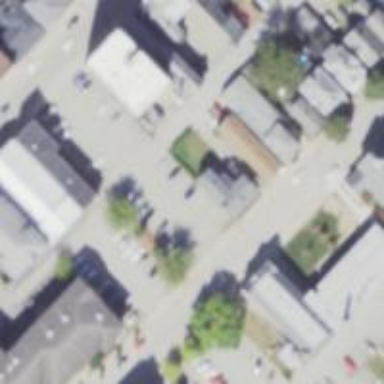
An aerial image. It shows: Alleyway designated as service road.